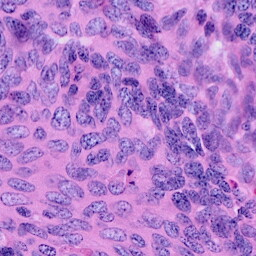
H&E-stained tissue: Cervix